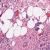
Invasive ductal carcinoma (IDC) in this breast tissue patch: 1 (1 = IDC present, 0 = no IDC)